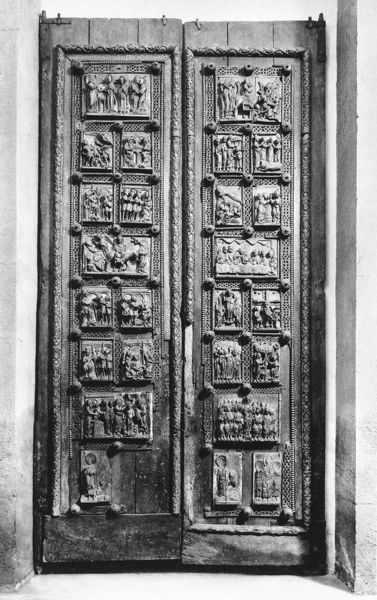
Titel: Holztüren
Standort: Köln, St. Maria im Kapitol (EU - D - NRW)
Schlagwörter: flügel, holz, szene, tür, rahmen, stein, bild, kirche, rund, relief, bilder, zwei, figuren, flügeltür, bretter, knöpfe, tor, foto, rechtecke, rechteck, schwarzweiß, kugeln, verziert, heiligenschein, christus, jesus, jesus christus, mittelalter, heilige, szenen, zweiteilig, geschnitzt, erlöser, holztür, heiligenscheine, beschädigt, abendmal, bildfelder, messias, gottessohn, sohn gottes, reilief, christkind, schwingtür, hilz, christkönig, heilland, erretter, jesus von nazaret, das letzte abendmal